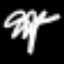
Label: palm tree